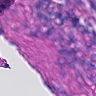
Metastatic tissue present: yes